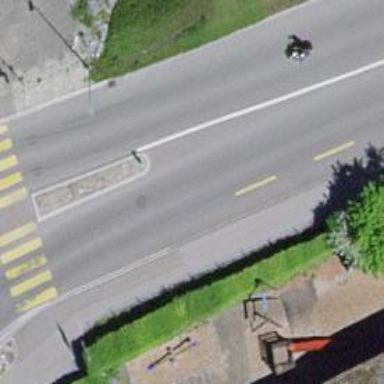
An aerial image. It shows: Secondary road with advisory cycle lane.